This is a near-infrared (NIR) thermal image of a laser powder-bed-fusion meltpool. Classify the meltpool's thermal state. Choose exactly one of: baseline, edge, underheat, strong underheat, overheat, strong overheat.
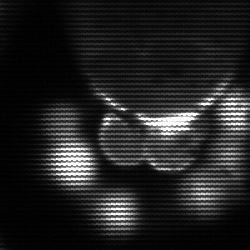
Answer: baseline